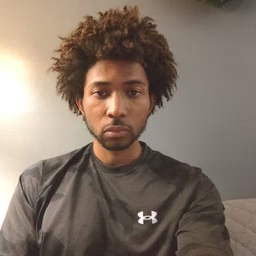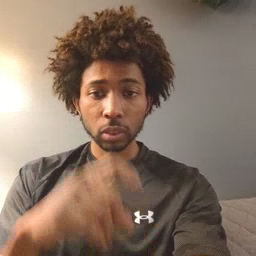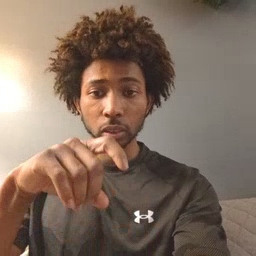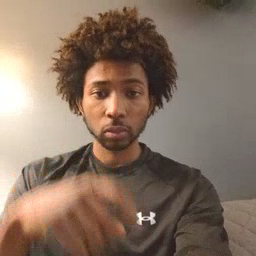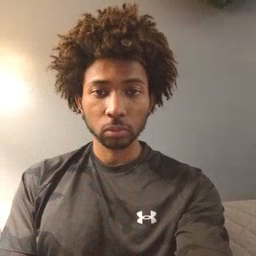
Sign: time